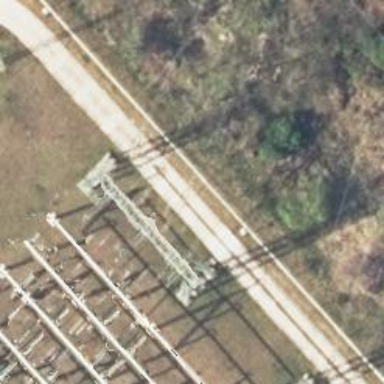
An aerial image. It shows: Three power lines with cables.